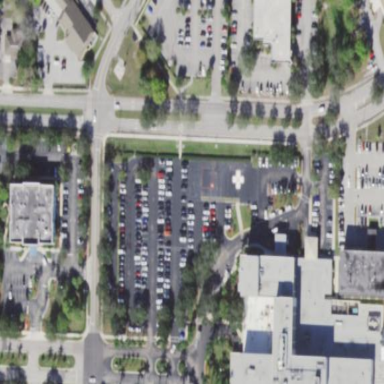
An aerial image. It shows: Parking area with asphalt surface.